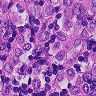
Metastatic tissue present: yes